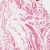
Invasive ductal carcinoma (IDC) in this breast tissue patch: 0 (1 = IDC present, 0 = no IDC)